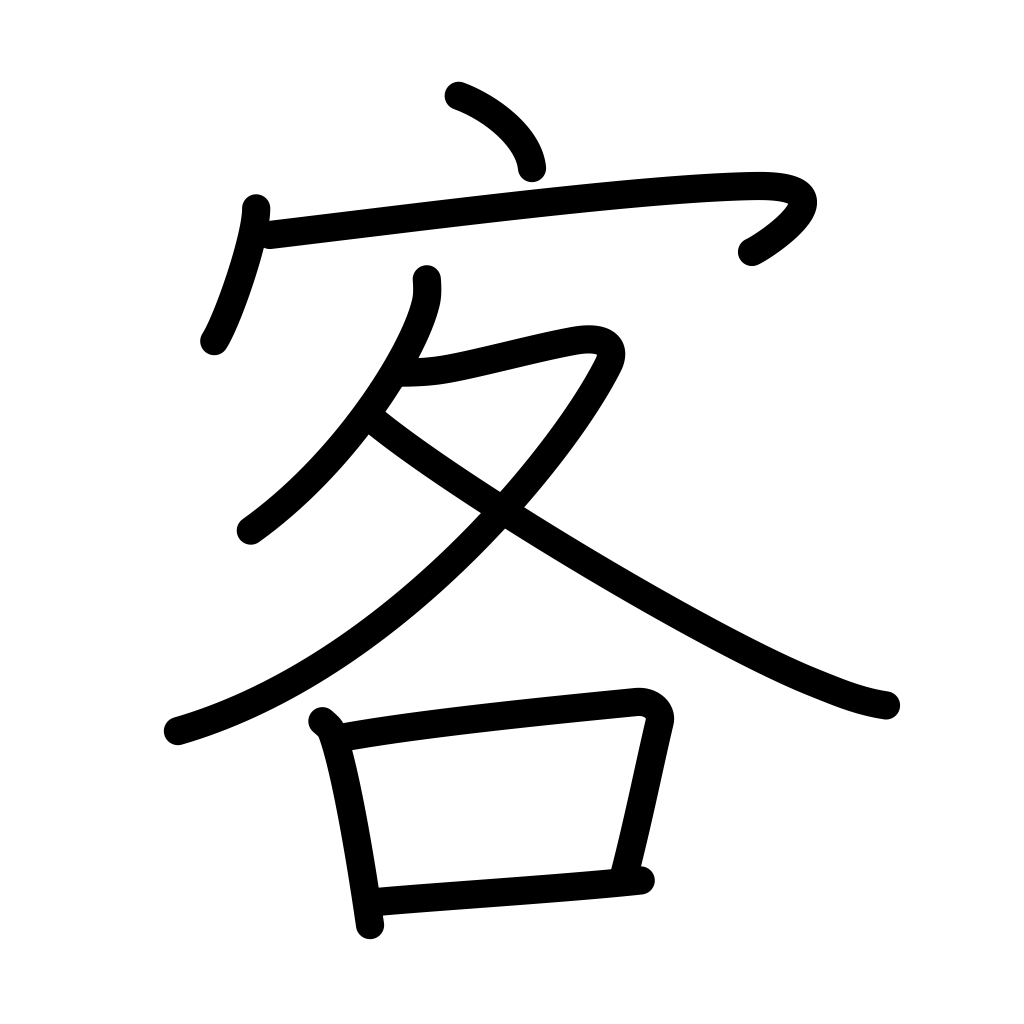
Meaning: guest, visitor, customer, client